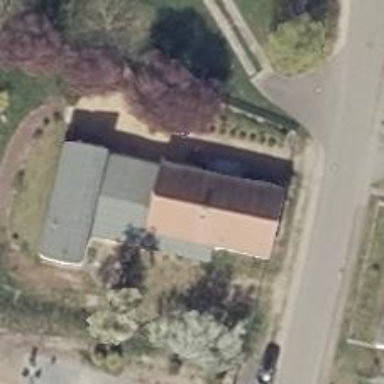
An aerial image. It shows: Cafe.